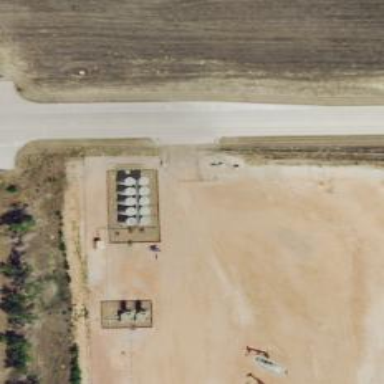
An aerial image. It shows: Storage tank with man-made structure.